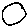
Label: circle